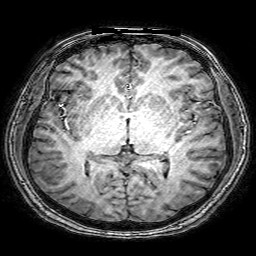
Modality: T1w
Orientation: coronal
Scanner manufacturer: philips
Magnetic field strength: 3 T
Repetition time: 0.0096 s
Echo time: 0.0046 s